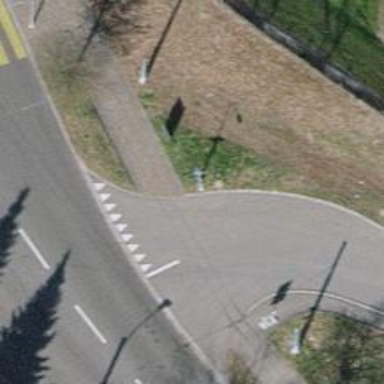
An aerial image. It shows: Sidewalk.